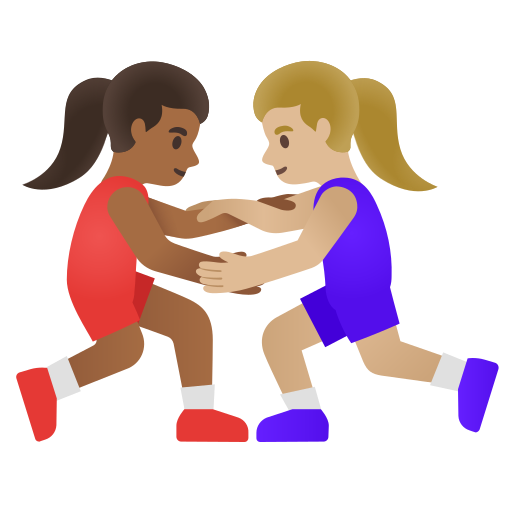
Emoji: 👩🏾‍🫯‍👩🏼